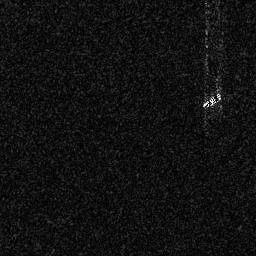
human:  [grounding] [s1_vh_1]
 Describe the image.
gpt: In the satellite image, there is  <ref>1 small ship </ref> <box>[[78, 35, 86, 42, 0]]</box> located at right.